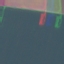
Label: AnnualCrop